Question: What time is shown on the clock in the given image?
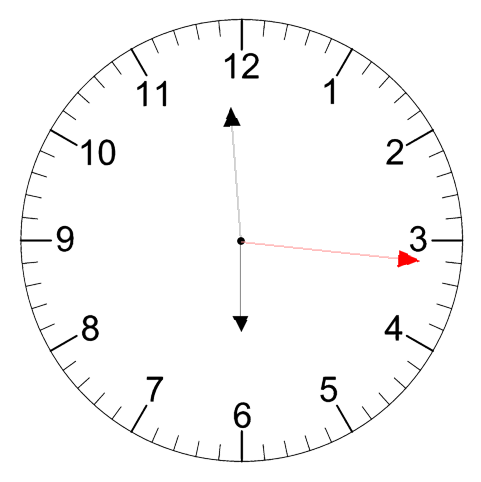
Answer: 05:59:16